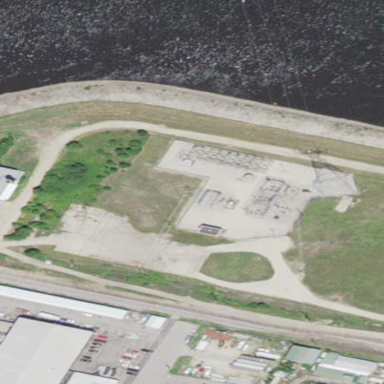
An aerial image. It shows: Fence surrounds minor distribution substation.